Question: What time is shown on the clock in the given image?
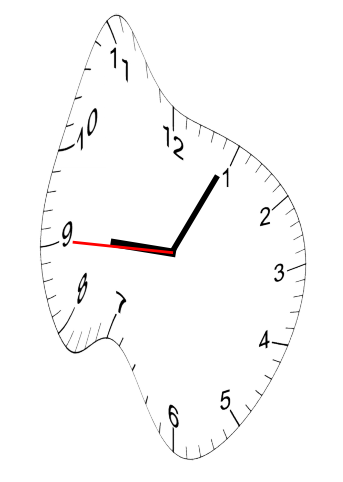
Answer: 09:04:45